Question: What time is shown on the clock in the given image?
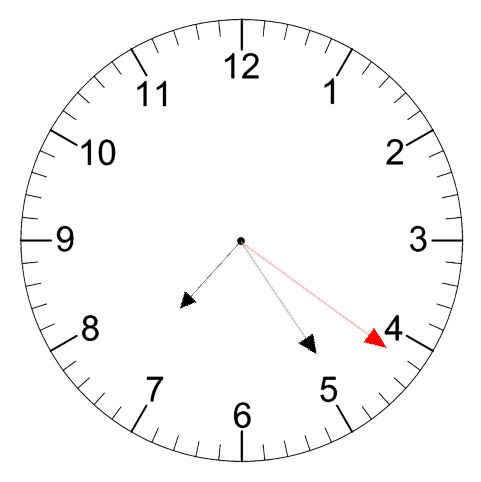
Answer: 07:24:21